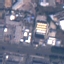
Land use / land cover: Industrial